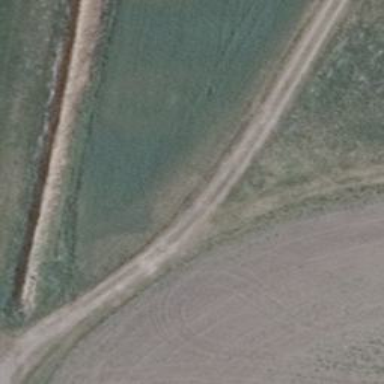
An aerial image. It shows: Dirt track with grade 3 tracktype.